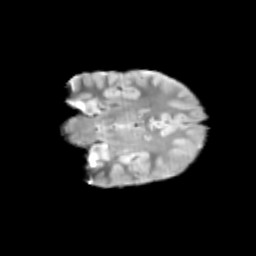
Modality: T2w
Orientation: coronal
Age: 11
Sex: male
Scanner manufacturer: siemens
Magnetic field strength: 3 T
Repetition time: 3.8 s
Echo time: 0.07 s